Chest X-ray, PA view. Patient: 49 years old, sex F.
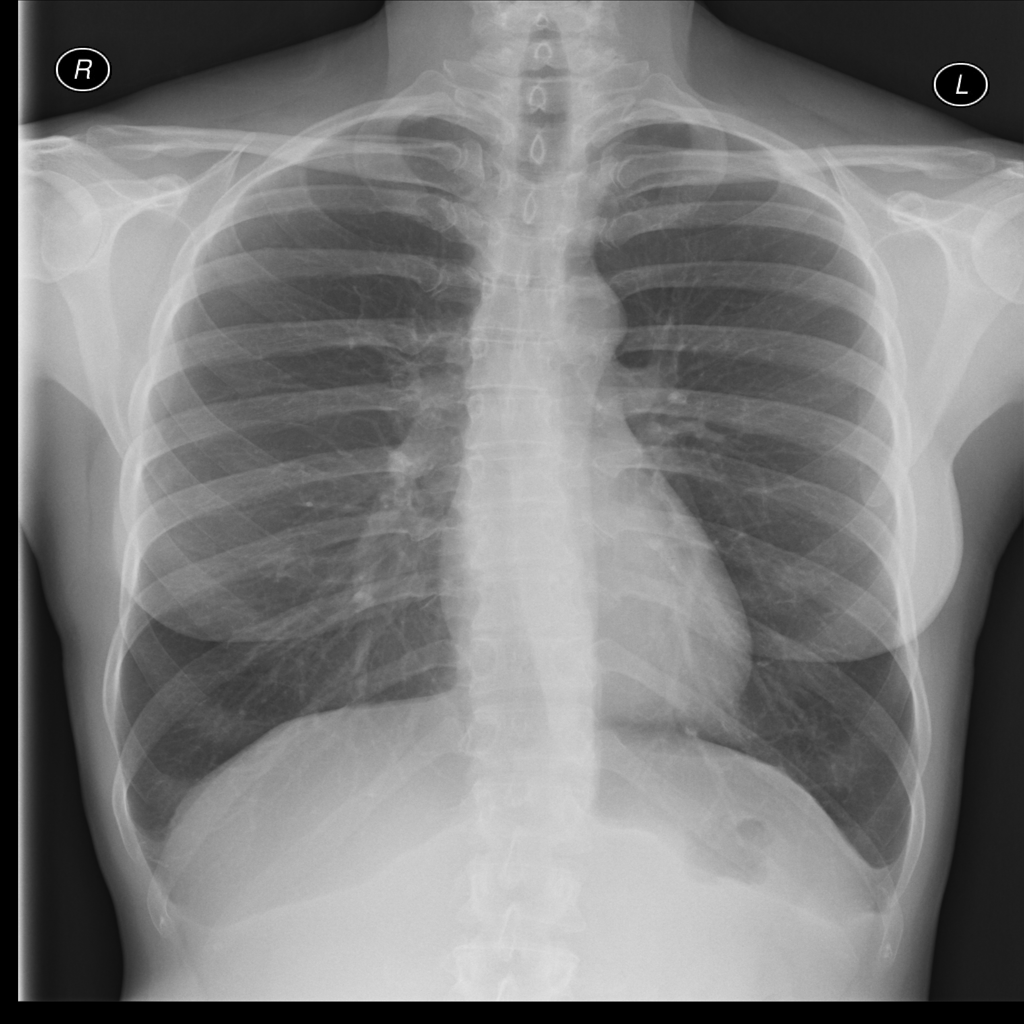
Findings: No Finding